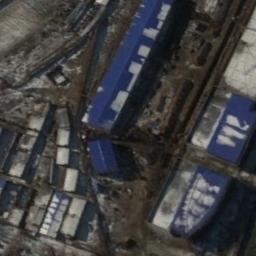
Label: industrial_area